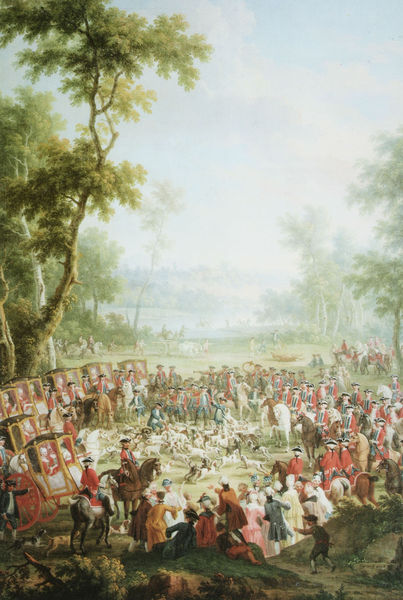
Titel: Curée
Künstler: Vittorio Amedeo Cignaroli
Standort: Stupinigi
Institution: Palazzina di Caccia
Schlagwörter: baum, berg, blau, blätter, dunkel, gemälde, gruppe, himmel, laub, mann, meer, wasser, weiß, wolken, bäume, frauen, gelb, grün, landschaft, menschen, see, sitzen, bunt, frankreich, frau, hell, hintergrund, hut, hüte, licht, männer, schwarz, szene, ausblick, dach, gras, hund, hunde, rot, tier, tiere, weg, wiese, wolke, fest, gesellschaft, hochformat, masse, menge, tanz, versammlung, anzug, anzüge, feier, feiern, barock, mensch, stehen, bild, öl, ast, erde, feld, horizont, hügel, natur, stamm, strauch, weite, busch, büsche, sonne, boden, adel, kind, personen, blatt, tanzen, theater, england, tal, wald, kinder, kreis, pferd, pferde, reiter, räder, reiten, zuschauer, knaben, berge, farben, dächer, dunst, gelände, nebel, hof, kutsche, kutschen, platz, treiben, figuren, hafen, rad, wagen, fluß, franzosen, krieg, luft, schlacht, wild, historienbild, soldaten, wettkampf, jacket, schneise, strümpfe, blenden, lichtung, schilder, uniform, uniformen, gemetzel, jacken, soldat, wägen, stiefel, flur, menschenmenge, armee, jagd, rüstung, schimmel, fraun, fuchs, jäger, gesellscahft, hofgesellschaft, jagdgesellschaft, kin, meute, perücken, jagen, elefanten, fuhrwerk, aristokratie, beraten, gefährt, fuchsjagd, hetzjagd, langweilig!!!, lutschen, hierten